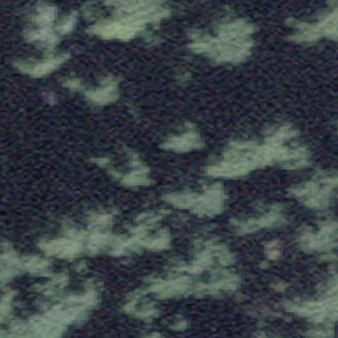
Label: other